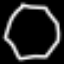
Label: octagon